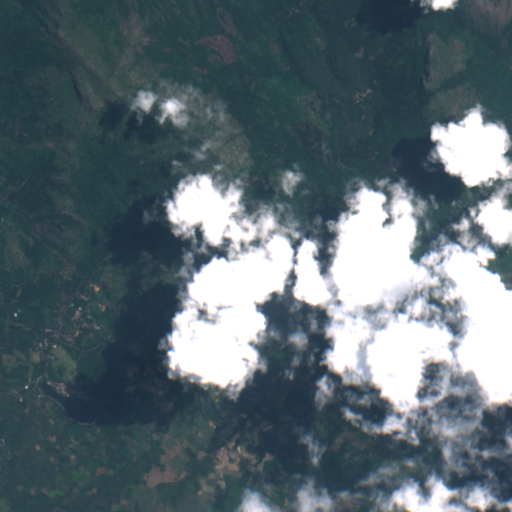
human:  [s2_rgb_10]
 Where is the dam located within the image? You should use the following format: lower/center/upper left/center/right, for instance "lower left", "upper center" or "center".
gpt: The dam is located in the lower right of the image.
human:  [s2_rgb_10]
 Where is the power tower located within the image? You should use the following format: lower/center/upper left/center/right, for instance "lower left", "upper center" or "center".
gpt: The power tower is located in the lower left of the image.
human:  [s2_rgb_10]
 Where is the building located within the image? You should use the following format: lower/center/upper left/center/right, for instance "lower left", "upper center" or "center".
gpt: There is no building in the image.